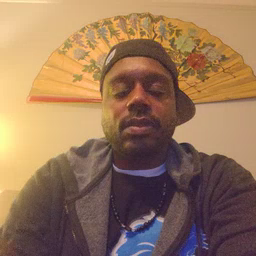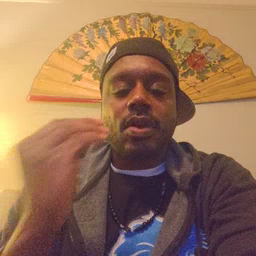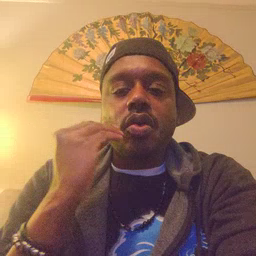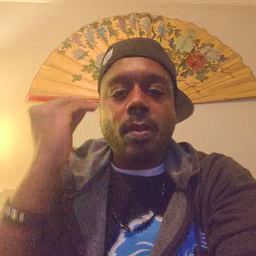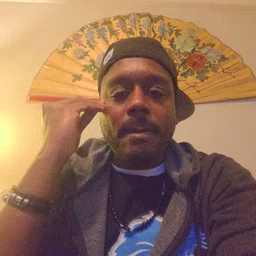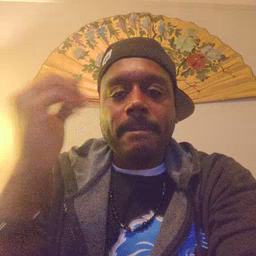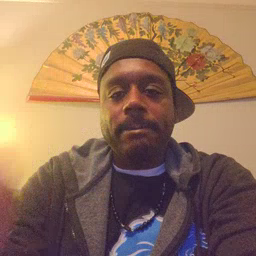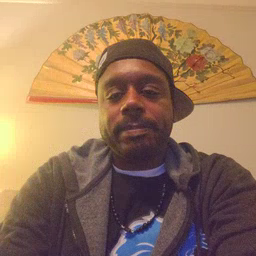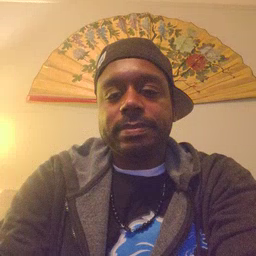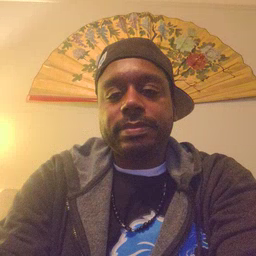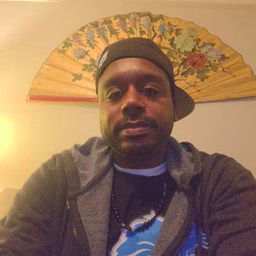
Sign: home